Field crop: maize
Growth stage: 1
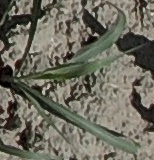
Species: sorghum